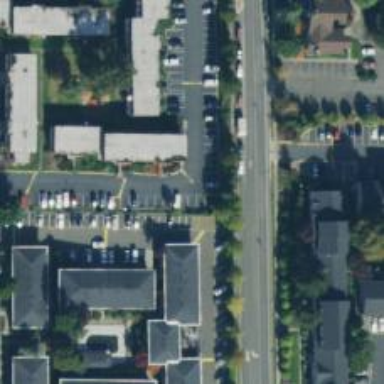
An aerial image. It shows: Living street.